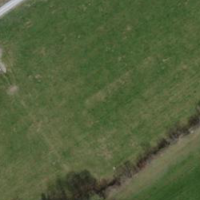
EUNIS habitat code: 24
Species observed at this site:
Lysimachia vulgaris